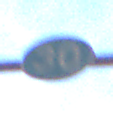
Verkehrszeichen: VorgeschriebeneMindestgeschwindigkeit
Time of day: MorningAfternoon
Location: Outdoor (Suburban)
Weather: PartlyCloudy
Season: NotSpecified
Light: Natural